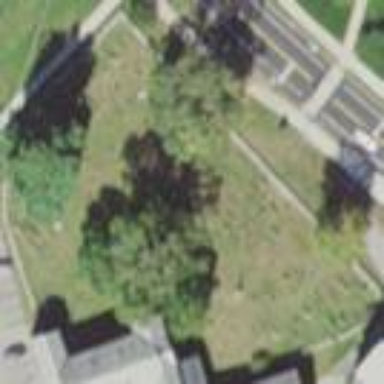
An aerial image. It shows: Cemetery area categorized as cemetery.